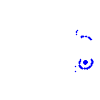
Particle: proton